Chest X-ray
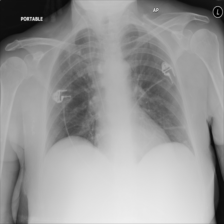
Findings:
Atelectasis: negative
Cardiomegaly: negative
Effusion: negative
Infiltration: negative
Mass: negative
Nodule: negative
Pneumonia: negative
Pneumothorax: negative
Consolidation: negative
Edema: negative
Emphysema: negative
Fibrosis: negative
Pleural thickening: negative
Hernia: negative